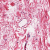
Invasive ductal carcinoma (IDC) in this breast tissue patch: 0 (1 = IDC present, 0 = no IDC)